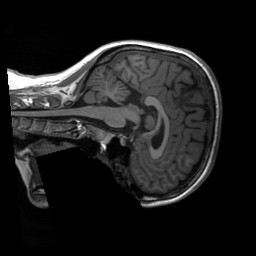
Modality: T1w
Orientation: sagittal
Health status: healthy
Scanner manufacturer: siemens
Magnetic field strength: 3 T
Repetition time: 2.3 s
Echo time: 0.00207 s